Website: apple-inc
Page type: account-selection
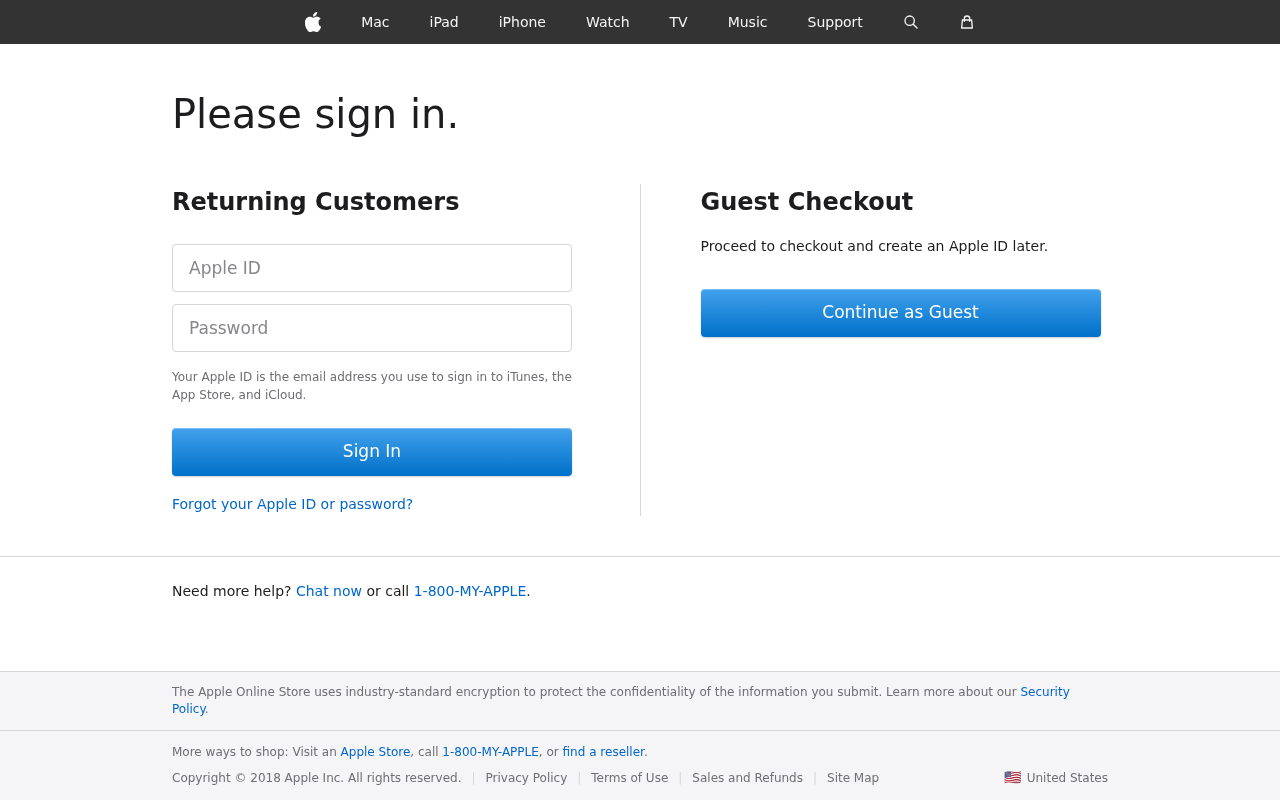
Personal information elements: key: PII_LOGIN_USERNAME
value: george.bailey